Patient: sex M, age 21
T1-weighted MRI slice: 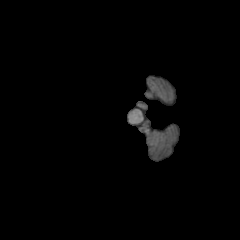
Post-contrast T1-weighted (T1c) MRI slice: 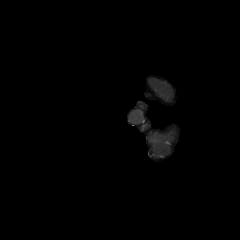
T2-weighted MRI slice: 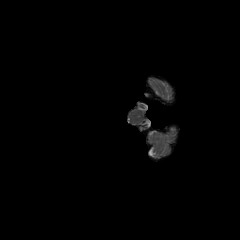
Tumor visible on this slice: no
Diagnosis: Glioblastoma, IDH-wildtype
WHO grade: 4